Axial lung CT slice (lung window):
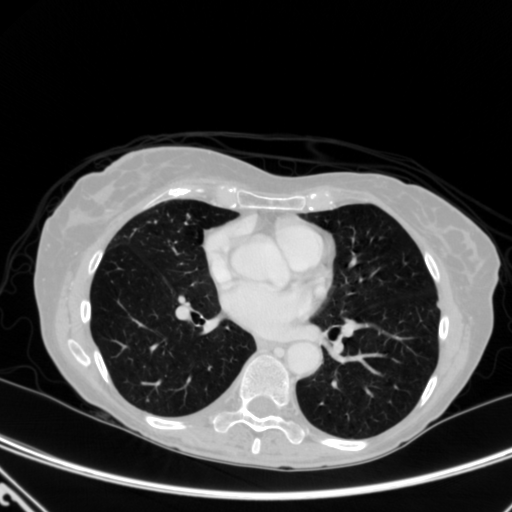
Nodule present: no